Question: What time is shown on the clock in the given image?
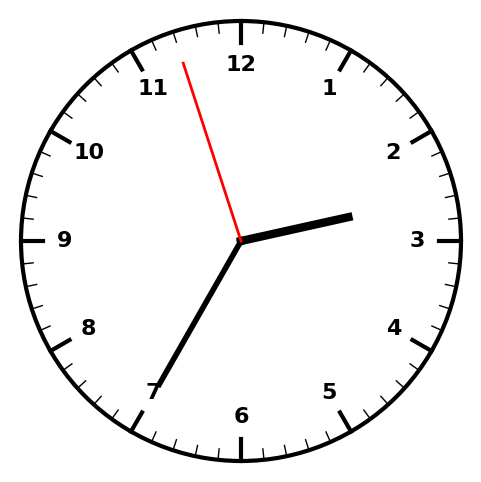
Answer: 02:34:57